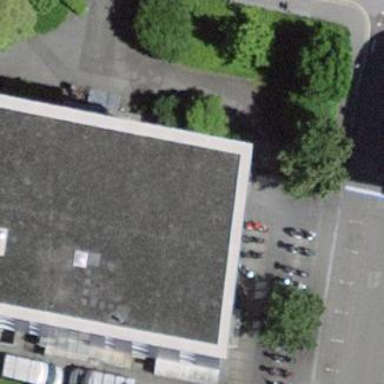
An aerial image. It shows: View of university building.